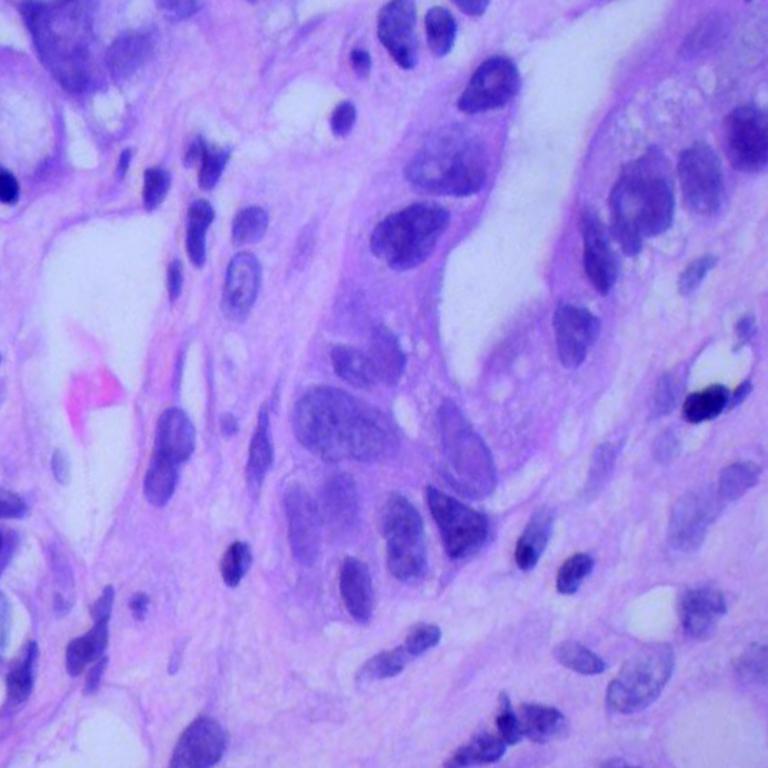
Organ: lung
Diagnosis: adenocarcinomas